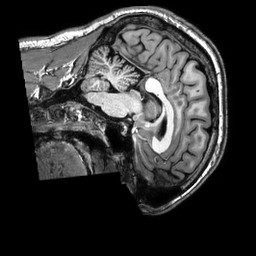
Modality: T1w
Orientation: sagittal
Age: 24
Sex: male
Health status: healthy
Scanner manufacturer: philips
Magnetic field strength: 3 T
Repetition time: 0.009 s
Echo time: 0.003996 s